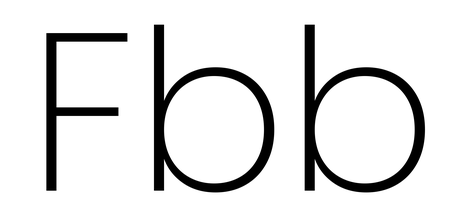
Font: Poppins-ExtraLight